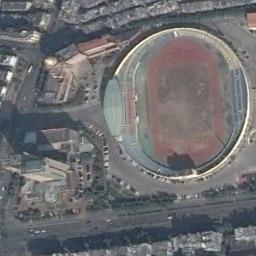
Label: stadium